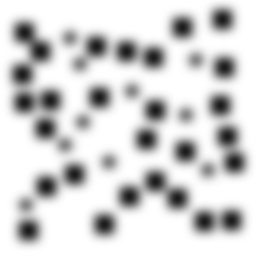
Squares: 28
Triangles: 0
Stars: 10
Total shapes: 38